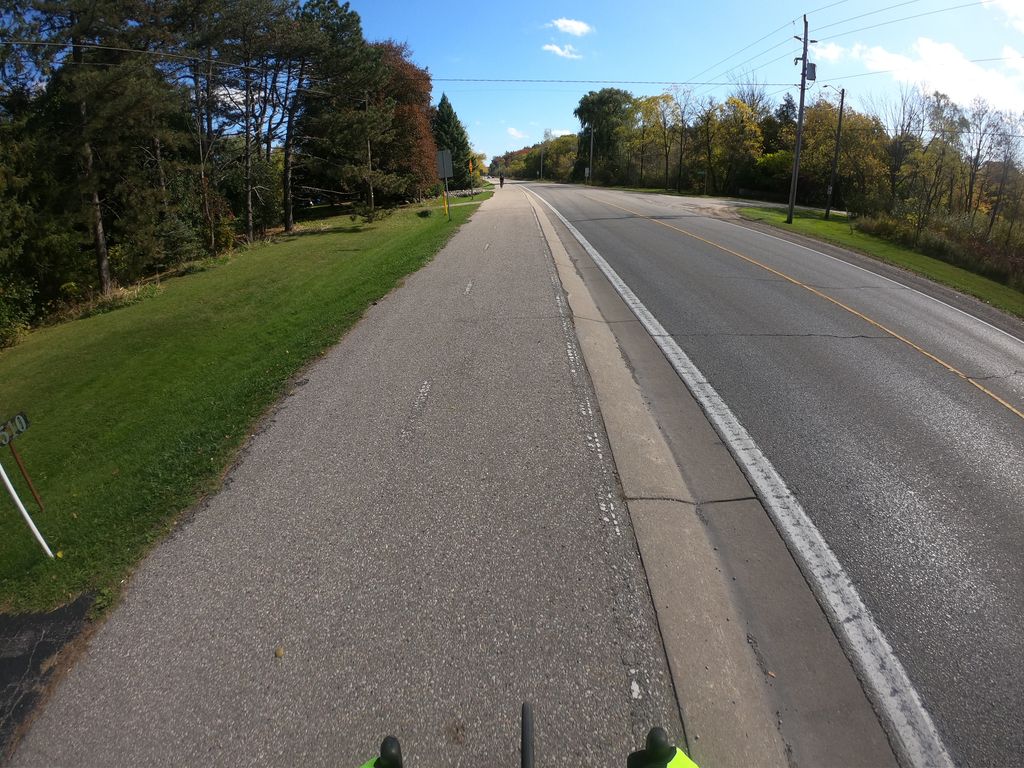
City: kitchener-waterloo